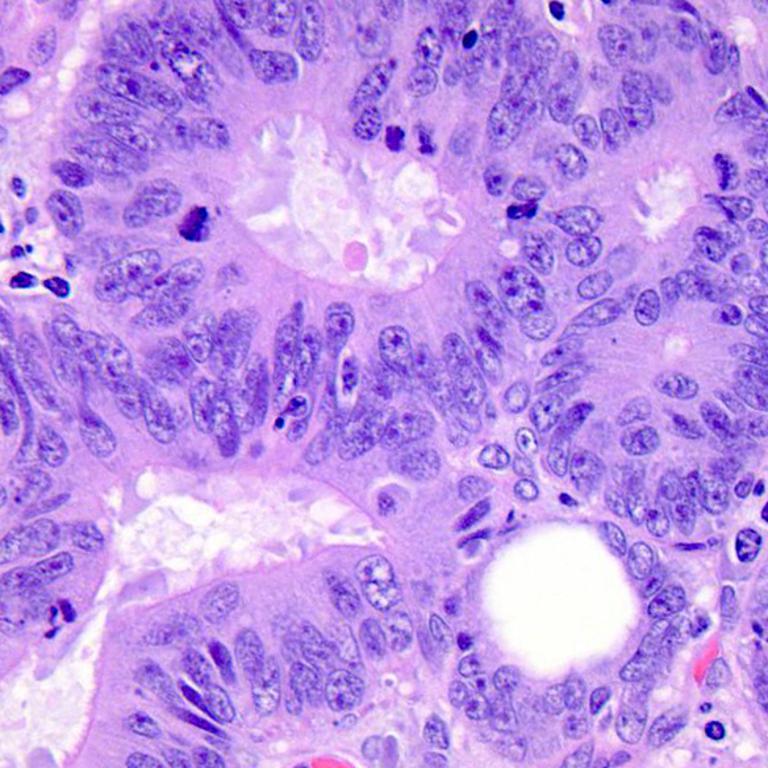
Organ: colon
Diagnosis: adenocarcinomas